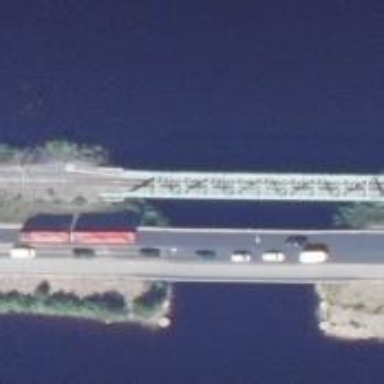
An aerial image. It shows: Bridge with continuous railway tracks that are electrified through contact line.